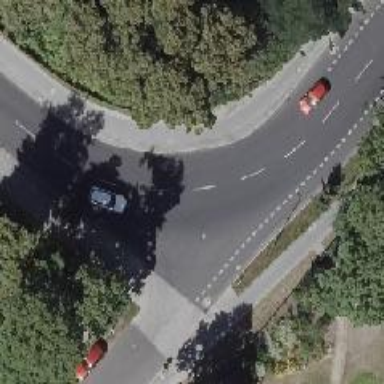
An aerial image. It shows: Tertiary road with asphalt surface. The road has advisory cycle lanes on both sides along with sidewalks.